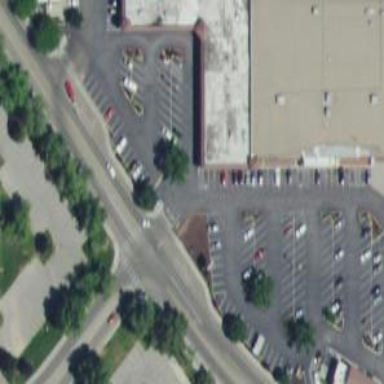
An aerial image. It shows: Retail area.